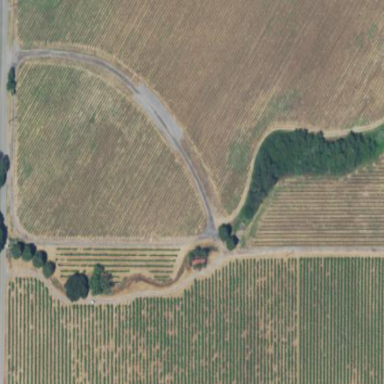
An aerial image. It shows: Vineyard where grapes are grown.